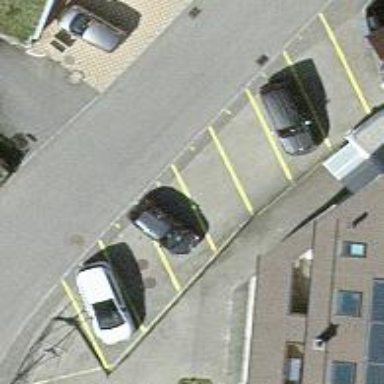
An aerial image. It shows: Parking area.